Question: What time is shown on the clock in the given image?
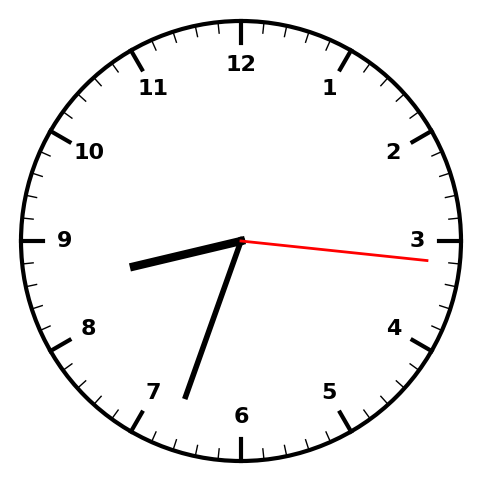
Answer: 08:33:16